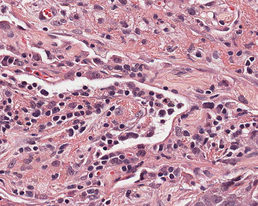
Tumor epithelial tissue: no
Tumor-associated stroma tissue: yes
Normal tissue: no